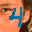
Label: 4